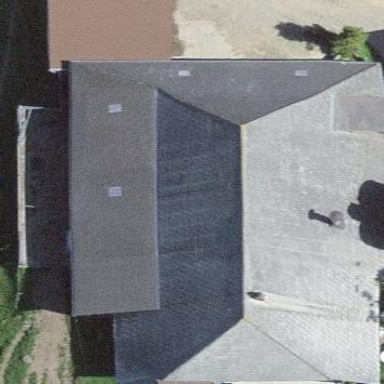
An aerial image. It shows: Farm building.